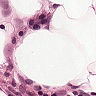
Metastatic tissue present: no